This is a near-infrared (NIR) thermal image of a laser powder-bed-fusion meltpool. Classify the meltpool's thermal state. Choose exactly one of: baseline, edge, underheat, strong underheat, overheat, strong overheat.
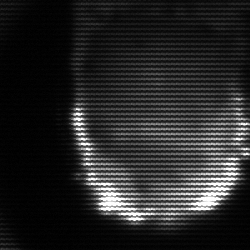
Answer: baseline